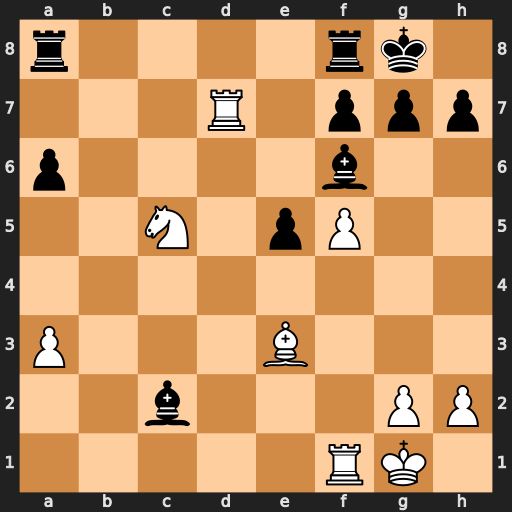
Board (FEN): r4rk1/3R1ppp/p4b2/2N1pP2/8/P3B3/2b3PP/5RK1
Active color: w
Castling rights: -
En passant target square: -
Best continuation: Rd2 Bxf5 Rxf5